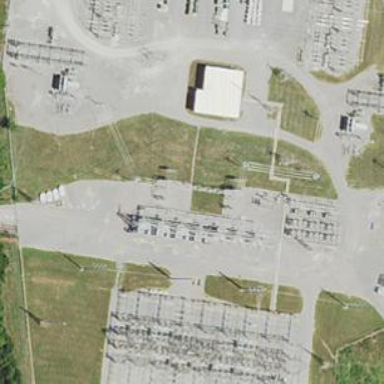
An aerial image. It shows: Outdoor power substation at the transmission level.